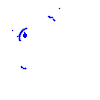
Particle: kaon